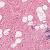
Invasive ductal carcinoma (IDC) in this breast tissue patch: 0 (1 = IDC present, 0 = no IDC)